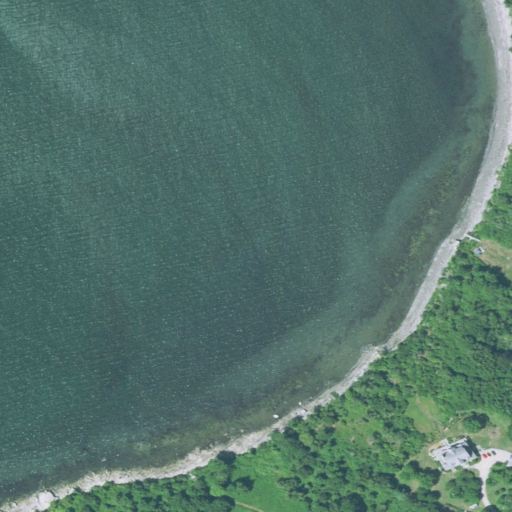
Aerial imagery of valley in Rhode Island named Austin Hollow containing open water, herbaceous wetlands, deciduous forest, mixed forest, woody wetlands, shrub, evergreen forest, and grassland